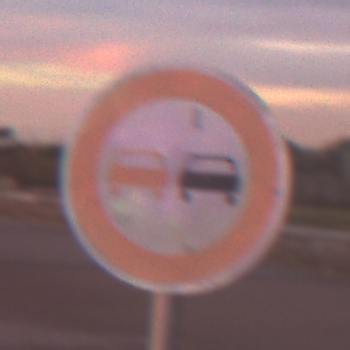
Verkehrszeichen: Ueberholverbot
Umgebung: Outdoor, Urban
Tageszeit: SunriseSunset
Wetter: PartlyCloudy
Licht: Natural
Jahreszeit: NotSpecified
Kontrast: MediumContrast